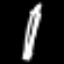
Label: pencil